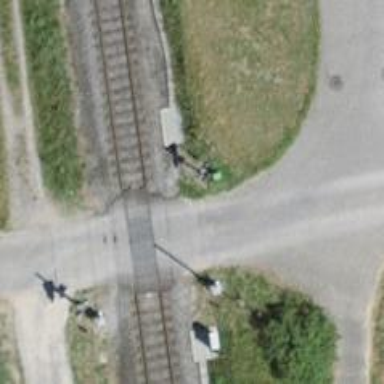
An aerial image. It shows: Level crossing with full barriers and lights.